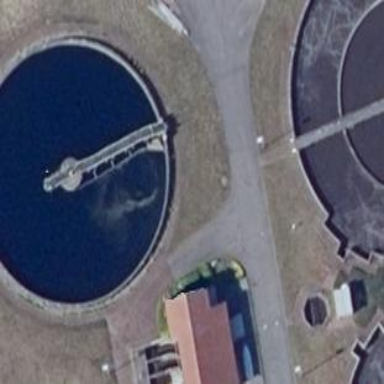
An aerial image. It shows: Body of wastewater.